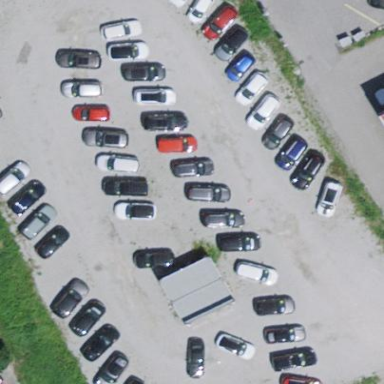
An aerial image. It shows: Parking area with surface.